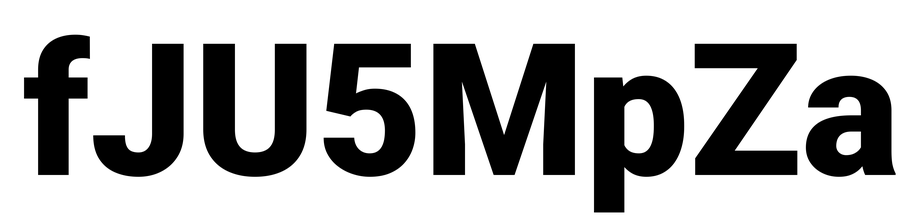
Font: Roboto_Black